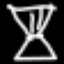
Label: hourglass